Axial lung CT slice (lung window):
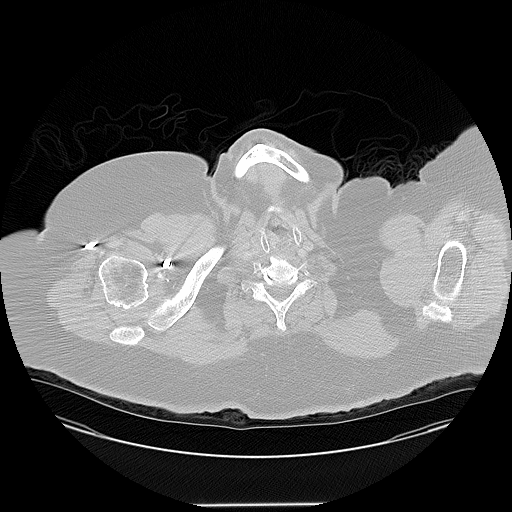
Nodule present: no